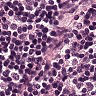
Metastatic tissue present: no